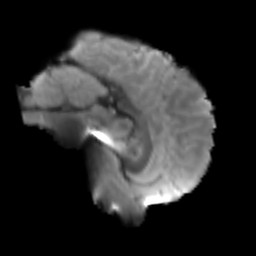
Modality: T2w
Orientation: sagittal
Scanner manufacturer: siemens
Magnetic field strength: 3 T
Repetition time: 3.6 s
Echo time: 0.092 s